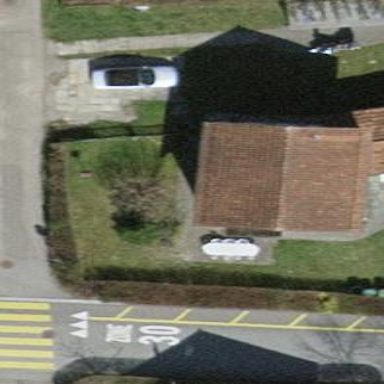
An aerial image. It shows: Building with tile roof.